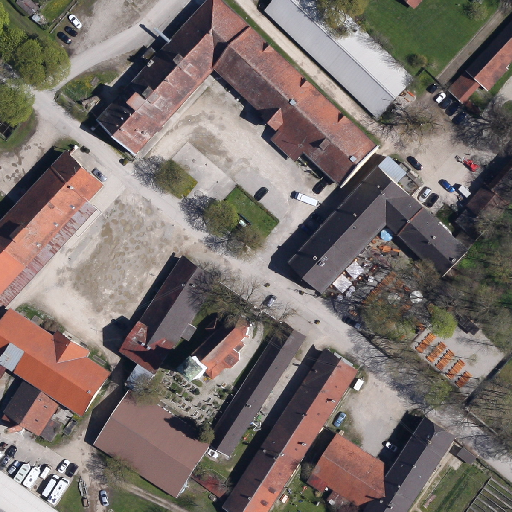
Referring expression: car in the parking area